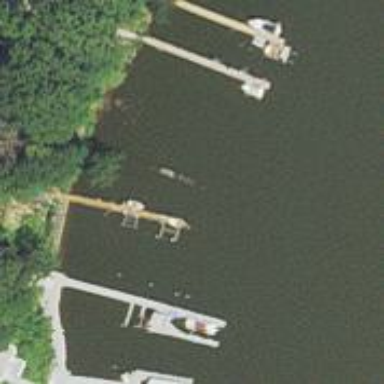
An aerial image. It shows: Man-made pier.